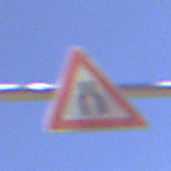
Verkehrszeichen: VerengteFahrbahn
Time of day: Midday
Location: Outdoor (Nature)
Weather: Clear
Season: NotSpecified
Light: Natural